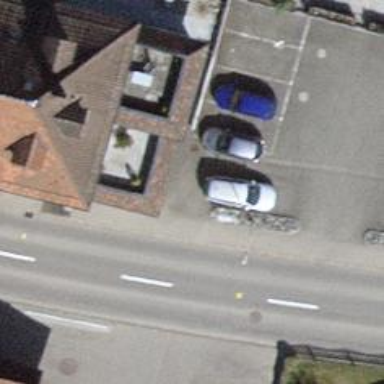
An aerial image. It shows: Sidewalk made of sett.